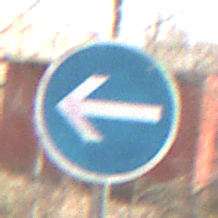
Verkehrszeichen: VorgeschriebeneFahrtrichtungHierLinks
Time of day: MorningAfternoon
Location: Outdoor (Nature)
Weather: Clear
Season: Winter
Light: Natural